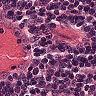
Metastatic tissue present: no